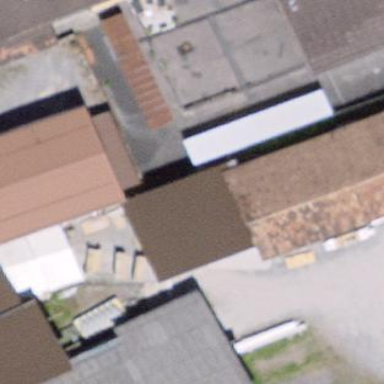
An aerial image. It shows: Garage.